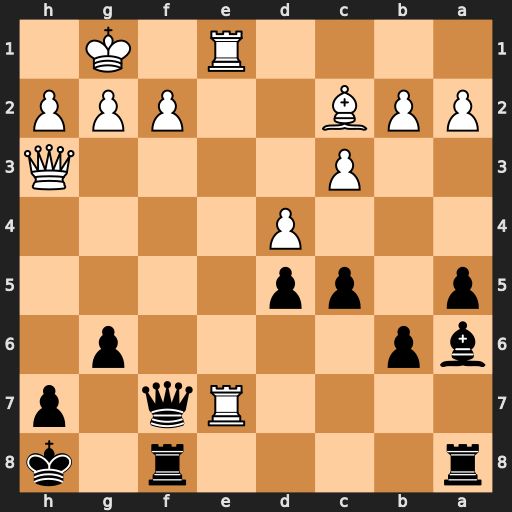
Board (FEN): r4r1k/4Rq1p/bp4p1/p1pp4/3P4/2P4Q/PPB2PPP/4R1K1
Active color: b
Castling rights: -
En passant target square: -
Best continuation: Qxf2+ Kh1 Qf1+ Rxf1 Rxf1#